Field crop: maize
Growth stage: 2
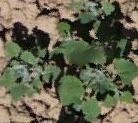
Species: chenopodium